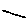
Label: line